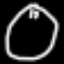
Label: clock